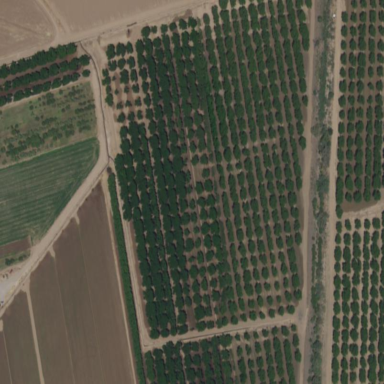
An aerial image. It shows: Orchard.